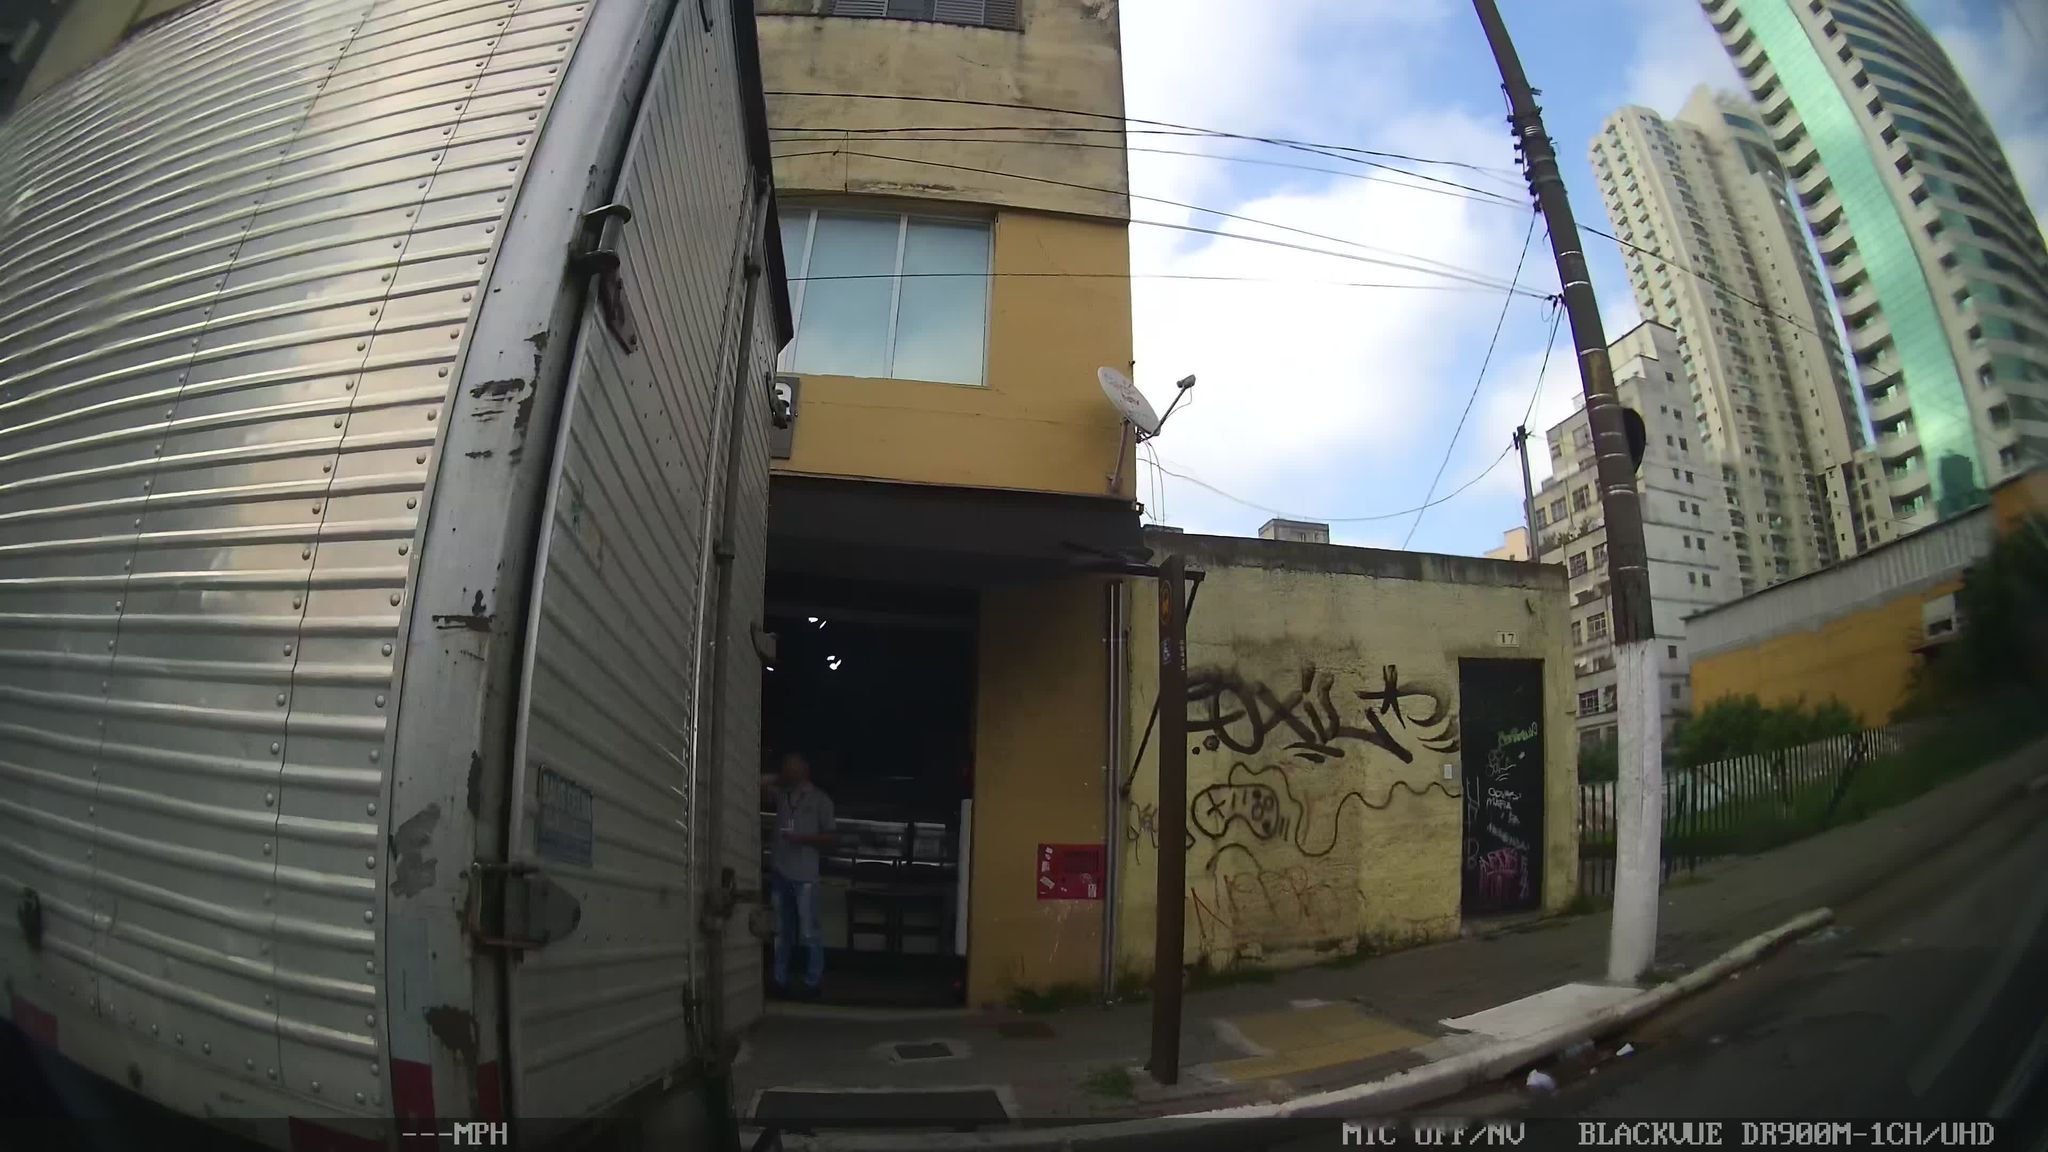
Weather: clear
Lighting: day
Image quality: good
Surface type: driving surface
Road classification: secondary
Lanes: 4
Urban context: urban centre
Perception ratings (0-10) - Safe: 2.12, Lively: 4.69, Beautiful: 1.19, Boring: 4.81, Depressing: 6.85, Wealthy: 2.61